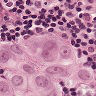
Metastatic tissue present: yes